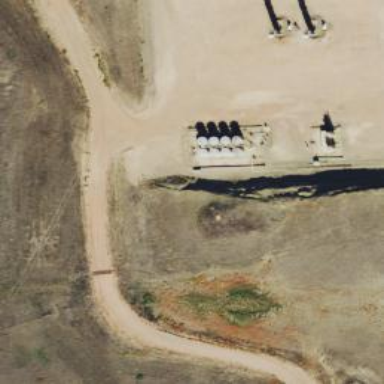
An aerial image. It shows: Storage tank that is man-made.